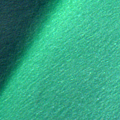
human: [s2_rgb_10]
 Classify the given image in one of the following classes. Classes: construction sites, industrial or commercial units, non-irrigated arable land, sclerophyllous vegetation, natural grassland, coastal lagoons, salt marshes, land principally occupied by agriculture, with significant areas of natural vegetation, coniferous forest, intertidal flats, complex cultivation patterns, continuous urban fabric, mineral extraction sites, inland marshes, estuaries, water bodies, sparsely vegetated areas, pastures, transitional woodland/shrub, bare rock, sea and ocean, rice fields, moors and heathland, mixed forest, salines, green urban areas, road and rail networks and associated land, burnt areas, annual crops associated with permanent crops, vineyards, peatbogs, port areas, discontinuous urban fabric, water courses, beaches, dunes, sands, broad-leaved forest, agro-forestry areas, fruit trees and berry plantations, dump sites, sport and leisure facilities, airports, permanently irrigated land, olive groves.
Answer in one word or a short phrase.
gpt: sea and ocean